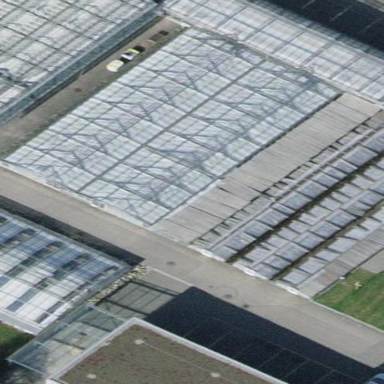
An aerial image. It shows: Greenhouse.